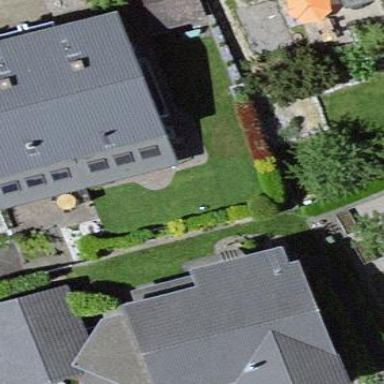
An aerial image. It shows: Terrace building.